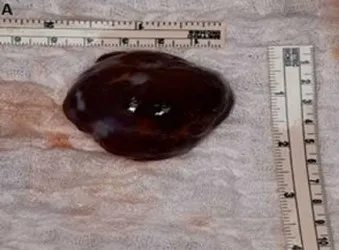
Gross pictures of the left atrial mass. Gross pictures.
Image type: medical_photograph (other_medical_photograph)